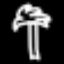
Label: palm tree